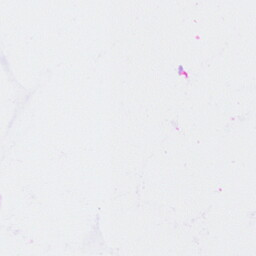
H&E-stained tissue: Ovarian